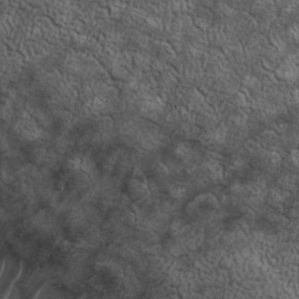
Label: non_frost